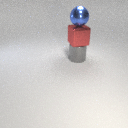
large gray metal cylinder below large red metal cube